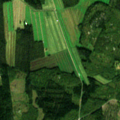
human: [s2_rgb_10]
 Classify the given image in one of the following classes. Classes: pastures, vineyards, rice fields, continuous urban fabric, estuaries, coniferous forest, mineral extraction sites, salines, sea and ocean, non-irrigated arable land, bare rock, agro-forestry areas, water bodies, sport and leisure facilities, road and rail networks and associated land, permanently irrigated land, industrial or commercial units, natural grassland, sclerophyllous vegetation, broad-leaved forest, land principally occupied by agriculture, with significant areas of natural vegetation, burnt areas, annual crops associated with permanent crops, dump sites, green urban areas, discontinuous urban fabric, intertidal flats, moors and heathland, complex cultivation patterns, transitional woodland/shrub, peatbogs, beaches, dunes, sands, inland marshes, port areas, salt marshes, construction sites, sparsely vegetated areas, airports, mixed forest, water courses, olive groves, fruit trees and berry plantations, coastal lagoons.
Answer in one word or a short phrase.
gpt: non-irrigated arable land, land principally occupied by agriculture, with significant areas of natural vegetation, coniferous forest, mixed forest, transitional woodland/shrub